This grayscale texture is a bearing vibration snapshot reshaped row-by-row into a square image. Classify the bearing condition as one of: normal, inner_race, outer_race, ball.
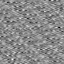
Answer: outer_race